Question: What is the current theme setting?
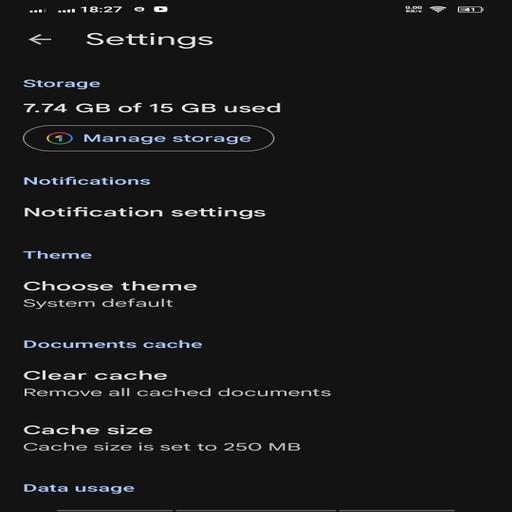
Answer: System default